Question: I'm a bootstrap newb but I feel like I have been beating my head up against a wall on this for too long and would appreciate any help.
I have what seems to be a fairly basic nav bar that I am trying to style. I am trying to simply change the one background color of the '.dropdown-menu' to be transparent like the rest of the navbar. Seems like no matter what I try I cant override it. Not sure if this is relevant information but just in case it is, I'm doing all of this styling in a rails environment.
'''
<div class="collapse navbar-collapse">
<ul class="nav navbar-nav navbar-right">
<li class="hidden">
<a class="page-scroll" href="#page-top"></a>
</li>
<li>
<a class="page-scroll" href="#about">About</a>
</li>
<li>
<a class="page-scroll" href="#rules">Rules</a>
</li>
<li>
<a class="page-scroll" href="#where">Where We Play</a>
</li>
<li>
<a href="#">Blog</a>
</li>
<li class="dropdown">
<a class="dropdown-toggle" data-toggle="dropdown" href="#">Members<b class="caret"></b></a>
<ul class="dropdown-menu">
<% if current_user %> <!-- facebook login -->
<li><%= link_to current_user.name, members_profile_path %></li>
<li><%= link_to "Sign Out", sign_out_path, method: :delete %></li>
<% else %>
<li><%= link_to "auth/facebook" do %><%= "Sign In" %><% end %></li>
<% end %>
</ul>
</li>
</ul>
</div>
'''
So far, this is all of the styling that I have done to the navbar.
'''
nav {
font-family: 'Special Elite', cursive;
position: relative;
padding: 30px 0px 0px 180px;
color: white;
}
nav.navbar-default {
background: -webkit-linear-gradient(black, transparent 100%), transparent;
border-color: transparent;
}
// Bootstrap overrides
.nav.navbar-nav.navbar-right li a {
color: #fff;
background-color: transparent;
}
'''
This is the result I get. Again, the goal here is to have the background of the '.dropdown-menu' like the rest of the nav bar and for the text to be white.

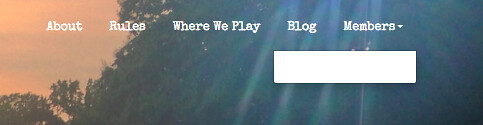
Answer: You should apply transparent background to .dropdown-menu.
'''
.dropdown-menu {
background-color: transparent;
}
'''
If it doesn't work, try using '!important' to check for specificity and then you can make that selector few more level deep to fix this. For eg.
'''
.dropdown .dropdown-menu {
background-color: transparent;
}
'''
I wouldn't recommend using '!important' unless you can't fix the problem of specificity. Hope that helps.